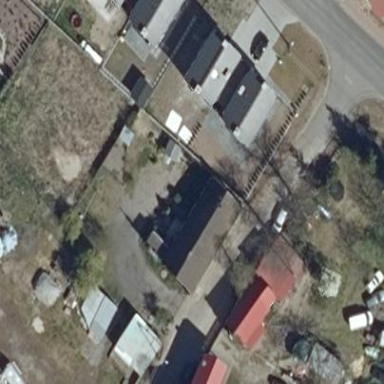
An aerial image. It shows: Residential building.